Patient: sex F, age 82
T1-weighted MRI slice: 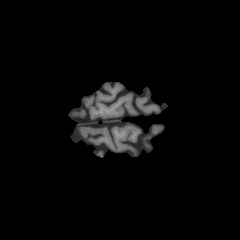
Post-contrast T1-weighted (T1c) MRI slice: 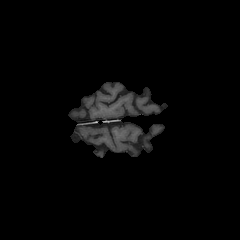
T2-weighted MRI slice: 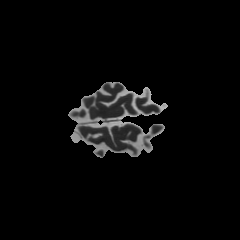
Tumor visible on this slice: no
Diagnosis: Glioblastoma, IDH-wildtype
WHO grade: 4